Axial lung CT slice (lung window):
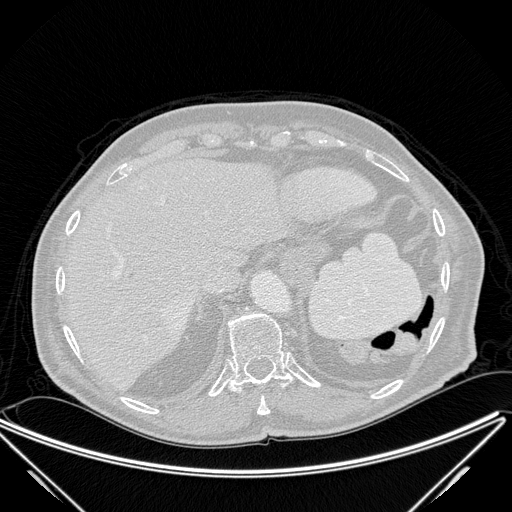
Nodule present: no